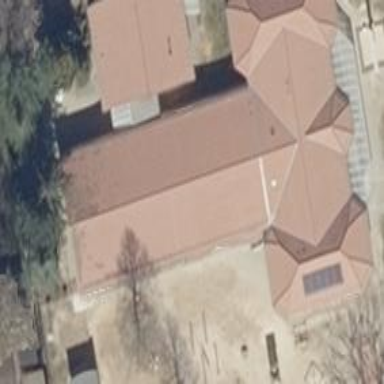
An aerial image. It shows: Kindergarten building.